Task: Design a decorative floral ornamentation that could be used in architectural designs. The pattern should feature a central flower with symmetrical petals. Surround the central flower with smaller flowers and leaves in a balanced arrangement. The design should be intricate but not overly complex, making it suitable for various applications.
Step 1457:
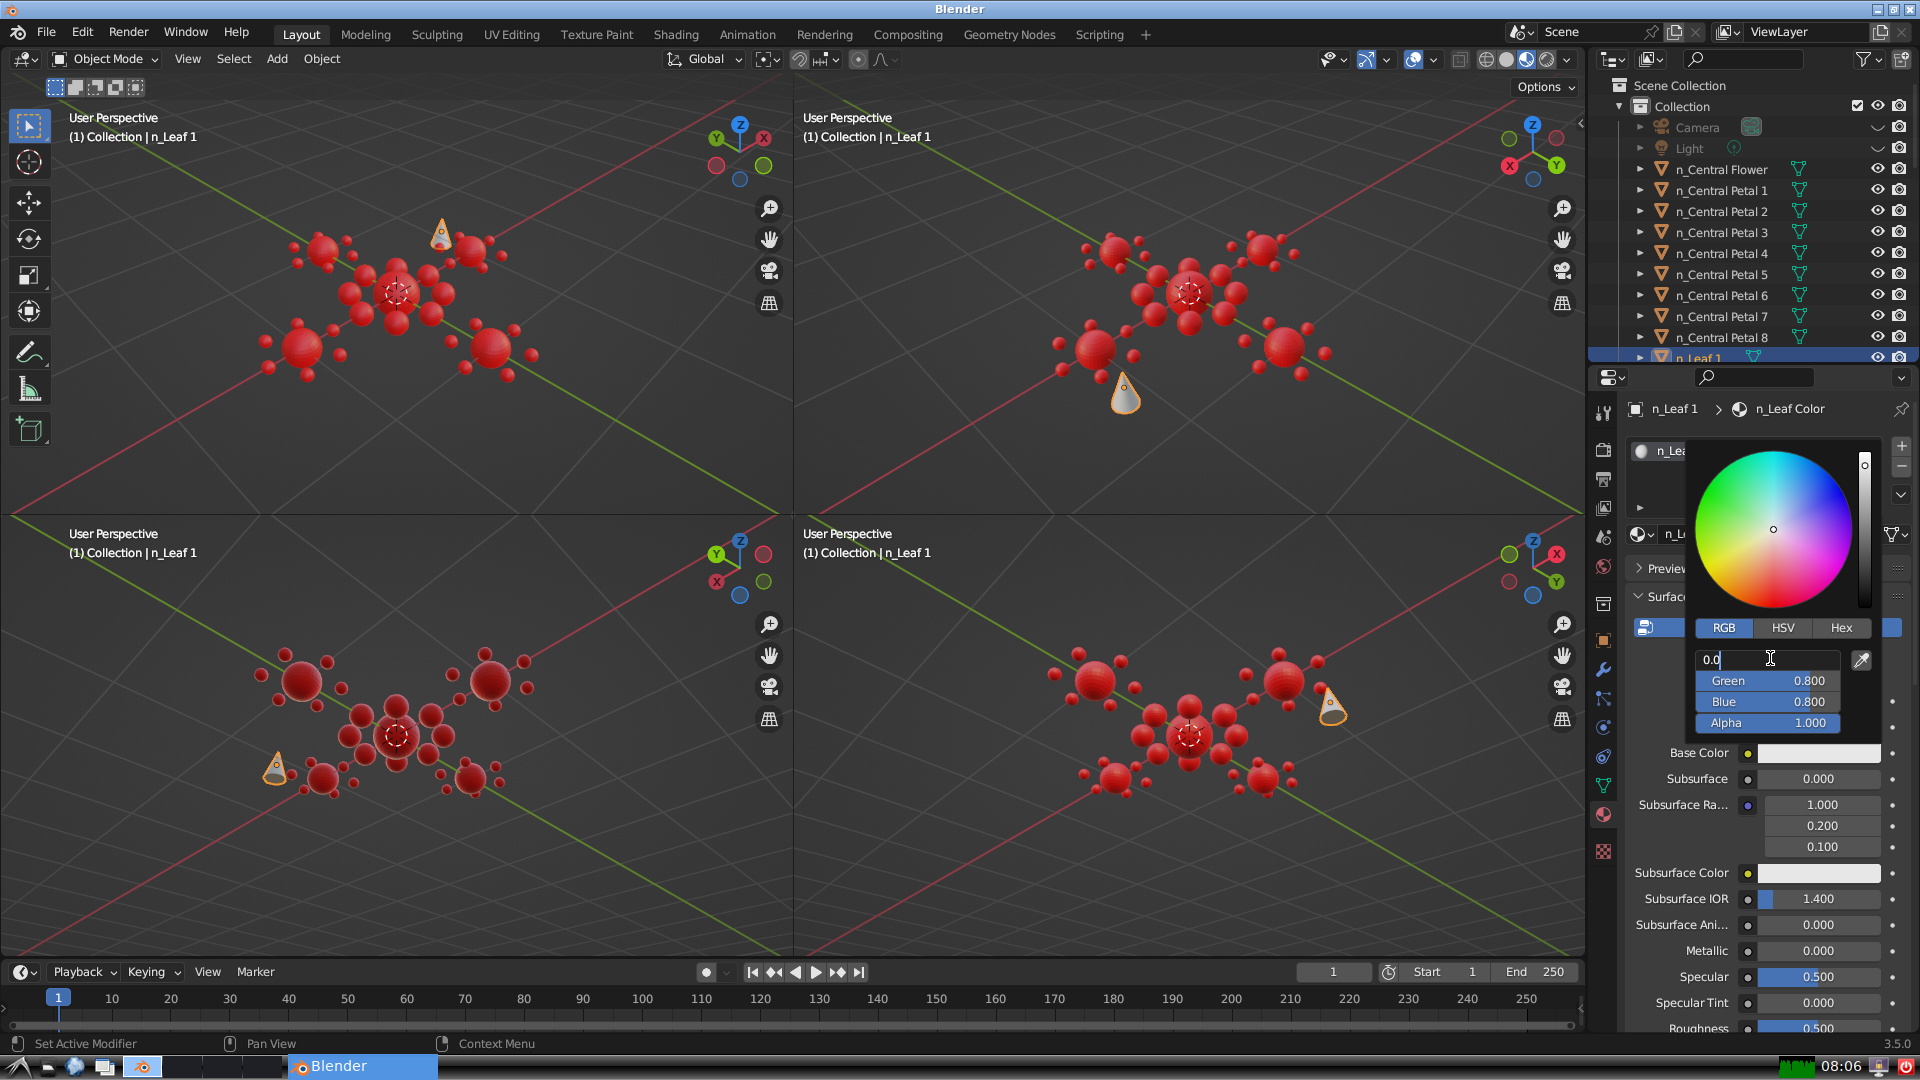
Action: {"key_press": ['Return']}